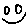
Label: smiley face